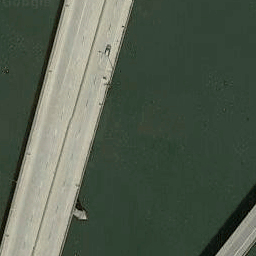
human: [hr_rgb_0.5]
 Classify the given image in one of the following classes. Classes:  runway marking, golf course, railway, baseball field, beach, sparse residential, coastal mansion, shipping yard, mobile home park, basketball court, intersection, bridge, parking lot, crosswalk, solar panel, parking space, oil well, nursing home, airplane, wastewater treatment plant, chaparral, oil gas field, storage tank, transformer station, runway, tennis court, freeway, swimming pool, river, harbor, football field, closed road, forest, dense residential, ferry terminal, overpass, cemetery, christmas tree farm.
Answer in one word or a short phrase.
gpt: bridge